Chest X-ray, PA view. Patient: 55 years old, sex M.
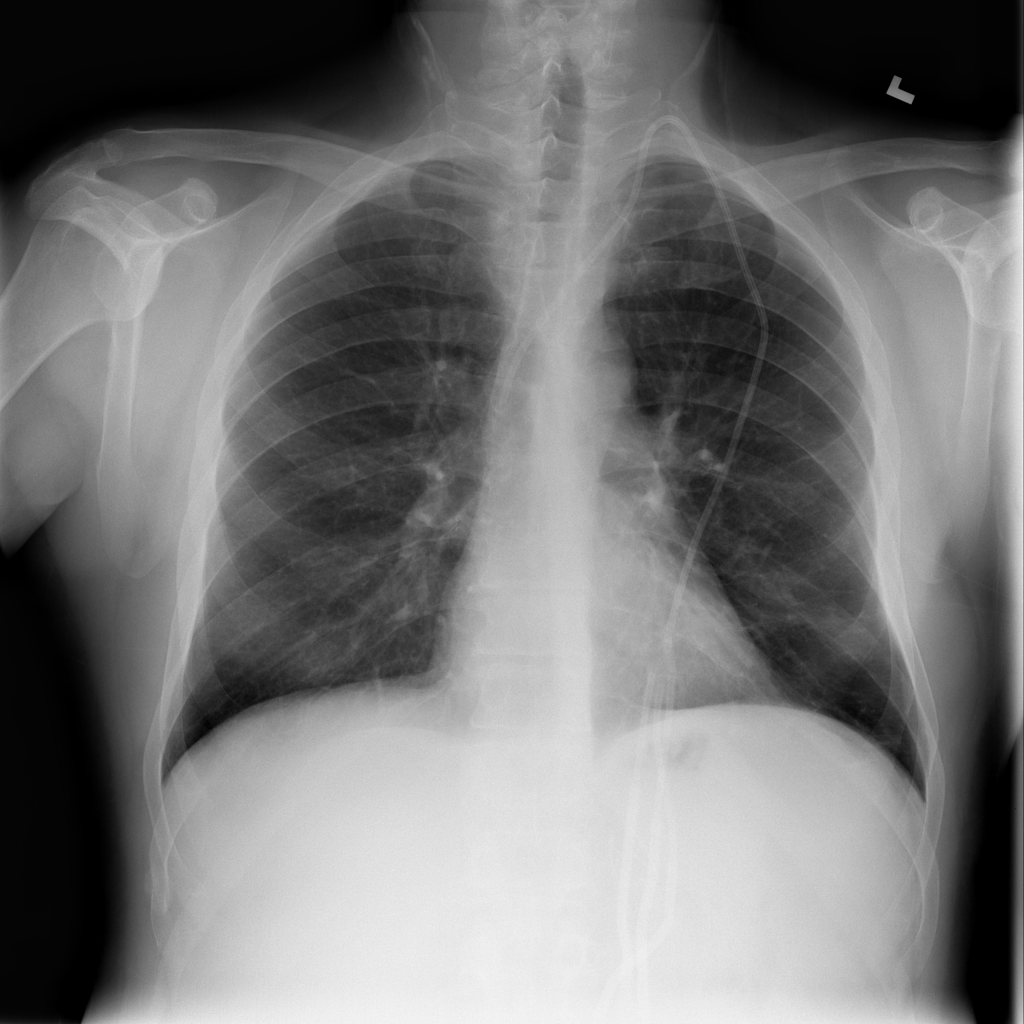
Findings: No Finding